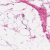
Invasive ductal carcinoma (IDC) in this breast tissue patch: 0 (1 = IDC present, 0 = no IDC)